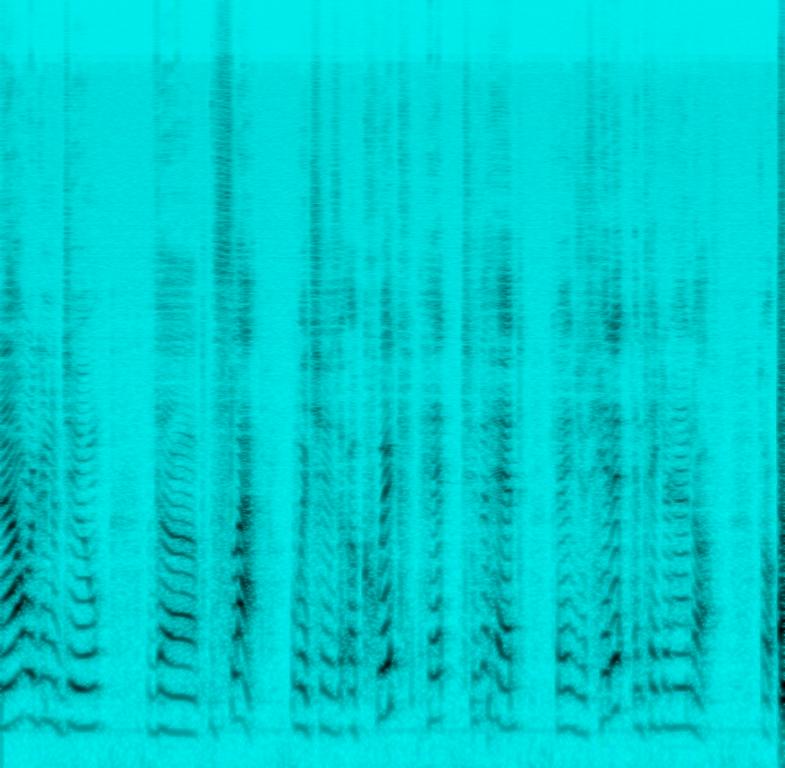
This is a tutorial  on how to use the conga percussion instrument. The American tutor narrates his actions as he plays. There are two tones - the open tone is lower and the closed tone is higher pitched.